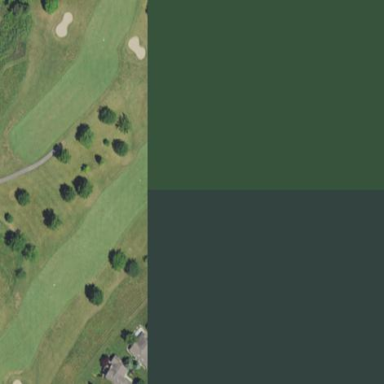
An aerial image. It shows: Water hazard on golf course.